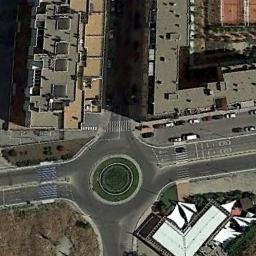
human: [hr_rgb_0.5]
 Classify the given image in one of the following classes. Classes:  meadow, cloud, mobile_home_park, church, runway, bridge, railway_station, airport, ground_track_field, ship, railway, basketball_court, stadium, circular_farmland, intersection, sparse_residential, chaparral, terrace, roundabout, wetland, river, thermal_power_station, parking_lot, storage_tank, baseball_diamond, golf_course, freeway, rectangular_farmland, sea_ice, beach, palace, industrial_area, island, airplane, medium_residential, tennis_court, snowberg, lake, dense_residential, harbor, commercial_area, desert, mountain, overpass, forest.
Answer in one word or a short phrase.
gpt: roundabout